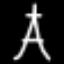
Label: The Eiffel Tower